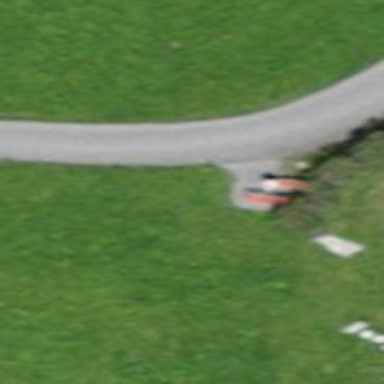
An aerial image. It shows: Red bench.